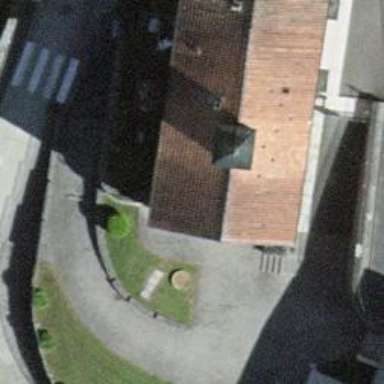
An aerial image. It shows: Town hall.